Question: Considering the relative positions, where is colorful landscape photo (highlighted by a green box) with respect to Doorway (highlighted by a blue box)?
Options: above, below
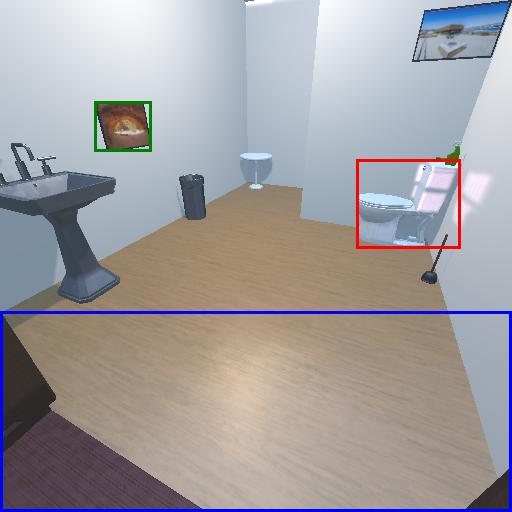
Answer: above